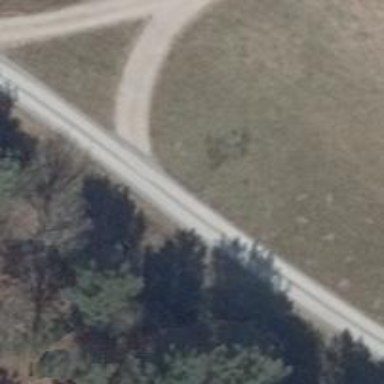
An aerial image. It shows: Compacted driveway used as service road.